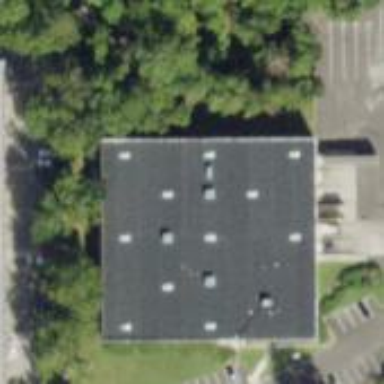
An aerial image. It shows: Warehouse.